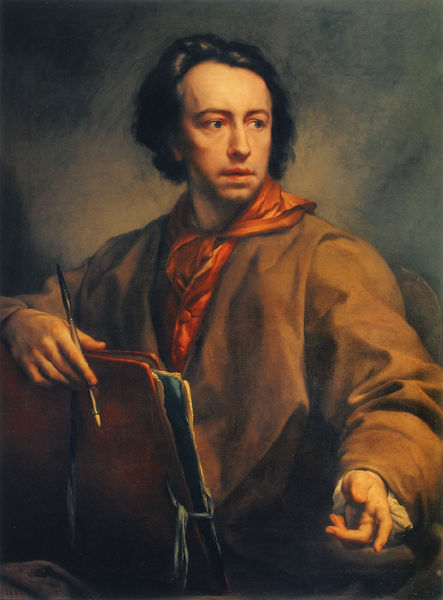
Titel: Selbstbildnis
Künstler: Anton Raphael Mengs
Institution: Florenz, Uffizien
Schlagwörter: blau, dunkel, feder, gemälde, hand, mann, schatten, umhang, aquarell, braun, hintergrund, licht, mund, nase, orange, stirn, stuhl, blick, rot, schal, tuch, malerei, jacke, jung, augen, band, bildnis, herr, hände, portrait, porträt, öl, haare, mantel, lippen, papier, blue, hands, red, white, arm, black, dark, face, gray, hair, nose, painting, sitting, sleeve, halstuch, maler, brown, junge, ölfarbe, weste, buch, seite, kittel, pinsel, stift, heft, selbstportrait, seiten, man, background, ear, head, young, mappe, eyes, male, gmälde, fresko, drawing, block, zeichenmappe, look, chin, coat, mouth, realist, scarf, sketch, tempera, cravat, jacket, pen, blue eyes, person, arms, neck, artist, easel, painter, map, pencil, finger, fingers, book, brush, lips, pale, paint, black hair, cheek, portarit, langhaarig, forehead, shirt, bich, button, cuff, leather, brows, writer, smock, kunstler, rown, portfolio, cheekbones, folder, white man, red shirt, cheekebones, eyers, browncoat